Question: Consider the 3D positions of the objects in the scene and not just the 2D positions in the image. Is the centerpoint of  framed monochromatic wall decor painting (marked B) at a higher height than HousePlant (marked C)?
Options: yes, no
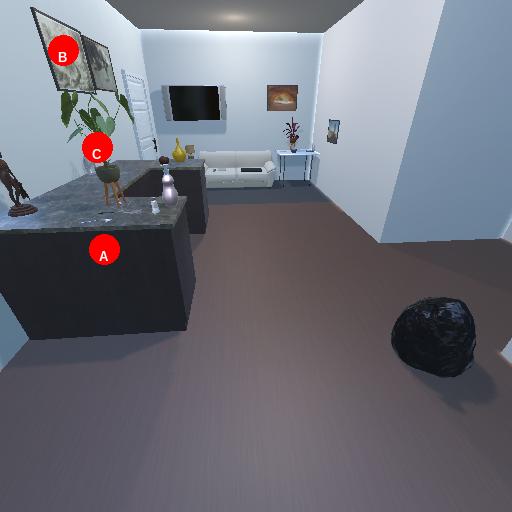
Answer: yes